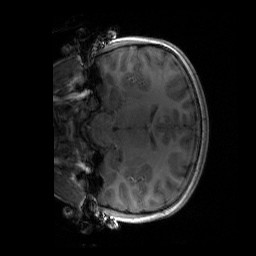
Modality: T1w
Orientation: coronal
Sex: female
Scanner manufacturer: siemens
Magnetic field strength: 3 T
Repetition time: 1.9 s
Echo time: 0.00243 s